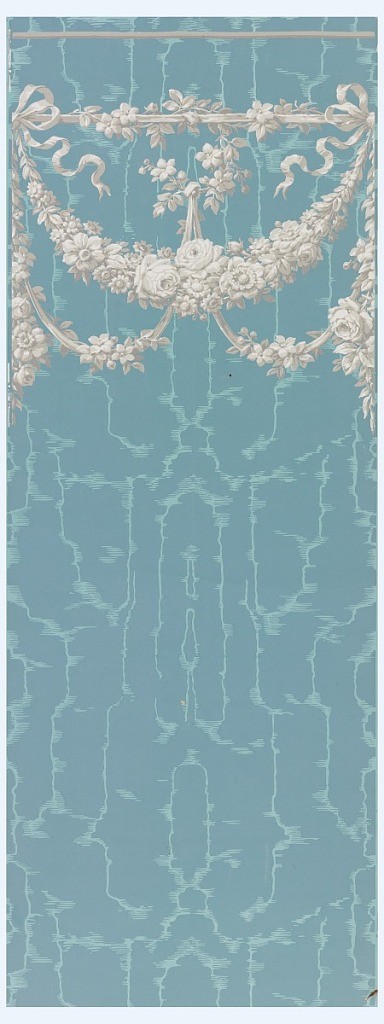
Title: Sidewall
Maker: Jules Desfossé, French, active 1851 - 1863
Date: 1880–90
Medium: Block-printed paper
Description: a) A sidewall of moire design, printed in shades of blue; b) a frieze paper, intended to be cut into two portions, with design of floral festoons and ribbons, printed in blues, grays and white on glazed blue ground.